Question: 'structure(list(Date_Time = structure(c(235L, 235L, 235L, 235L, 252L, 252L, 252L, 252L, 253L, 253L), .Label = c("1/1/2019 0:10", "1/1/2019 0:25", "1/1/2019 0:40", "1/1/2019 0:55", "1/1/2019 1:10", "1/1/2019 1:25", "1/1/2019 1:40", "1/1/2019 1:55", "1/1/2019 10:10", "1/1/2019 10:25", "1/1/2019 10:40", "1/1/2019 10:55", "1/1/2019 11:10", "1/1/2019 11:25", "1/1/2019 11:40", "1/1/2019 11:55", "1/1/2019 12:10", "1/1/2019 12:25", "1/1/2019 12:40", "1/1/2019 12:55", "1/1/2019 13:10", "1/1/2019 13:25", "1/1/2019 13:40", "1/1/2019 13:55", "1/1/2019 14:10", "1/1/2019 14:25", "1/1/2019 14:40", "1/1/2019 14:55", "1/1/2019 15:10", "1/1/2019 15:25", "1/1/2019 15:40", "1/1/2019 15:55", "1/1/2019 16:10", "1/1/2019 16:25", "1/1/2019 16:40", "1/1/2019 16:55", "1/1/2019 17:10", "1/1/2019 17:25", "1/1/2019 17:40", "1/1/2019 17:55", "1/1/2019 18:10", "1/1/2019 18:25", "1/1/2019 18:40", "1/1/2019 18:55", "1/1/2019 19:10", "1/1/2019 19:25", "1/1/2019 19:40", "1/1/2019 19:55", "1/1/2019 2:10", "1/1/2019 2:25", "1/1/2019 2:40", "1/1/2019 2:55", "1/1/2019 20:10", "1/1/2019 20:25", "1/1/2019 20:40", "1/1/2019 20:55", "1/1/2019 21:10", "1/1/2019 21:25", "1/1/2019 21:40", "1/1/2019 21:55", "1/1/2019 22:10", "1/1/2019 22:25", "1/1/2019 22:40", "1/1/2019 22:55", "1/1/2019 23:10", "1/1/2019 23:25", "1/1/2019 23:40", "1/1/2019 23:55", "1/1/2019 3:10", "1/1/2019 3:25", "1/1/2019 3:40", "1/1/2019 3:55", "1/1/2019 4:10", "1/1/2019 4:25", "1/1/2019 4:40", "1/1/2019 4:55", "1/1/2019 5:10", "1/1/2019 5:25", "1/1/2019 5:40", "1/1/2019 5:55", "1/1/2019 6:10", "1/1/2019 6:25", "1/1/2019 6:40", "1/1/2019 6:55", "1/1/2019 7:10", "1/1/2019 7:25", "1/1/2019 7:40", "1/1/2019 7:55", "1/1/2019 8:10", "1/1/2019 8:25", "1/1/2019 8:40", "1/1/2019 8:55", "1/1/2019 9:10", "1/1/2019 9:25", "1/1/2019 9:40", "1/1/2019 9:55", "1/2/2019 0:10", "1/2/2019 0:25", "1/2/2019 0:40", "1/2/2019 0:55", "1/2/2019 1:10", "1/2/2019 1:25", "1/2/2019 1:40", "1/2/2019 1:55", "1/2/2019 10:10", "1/2/2019 10:25", "1/2/2019 10:40", "1/2/2019 10:55", "1/2/2019 11:10", "1/2/2019 11:25", "1/2/2019 11:40", "1/2/2019 11:41", "1/2/2019 11:55", "1/2/2019 12:10", "1/2/2019 12:25", "1/2/2019 12:40", "1/2/2019 12:55", "1/2/2019 13:10", "1/2/2019 13:25", "1/2/2019 13:40", "1/2/2019 13:55", "1/2/2019 14:10", "1/2/2019 14:25", "1/2/2019 14:40", "1/2/2019 14:55", "1/2/2019 15:10", "1/2/2019 15:25", "1/2/2019 15:40", "1/2/2019 15:55", "1/2/2019 16:10", "1/2/2019 16:25", "1/2/2019 16:40", "1/2/2019 16:55", "1/2/2019 17:10", "1/2/2019 17:25", "1/2/2019 17:40", "1/2/2019 17:55", "1/2/2019 18:10", "1/2/2019 18:25", "1/2/2019 18:40", "1/2/2019 18:55", "1/2/2019 19:10", "1/2/2019 19:25", "1/2/2019 19:40", "1/2/2019 19:55", "1/2/2019 2:10", "1/2/2019 2:25", "1/2/2019 2:40", "1/2/2019 2:55", "1/2/2019 20:10", "1/2/2019 20:25", "1/2/2019 20:40", "1/2/2019 20:55", "1/2/2019 21:10", "1/2/2019 21:25", "1/2/2019 21:40", "1/2/2019 21:55", "1/2/2019 22:10", "1/2/2019 22:25", "1/2/2019 22:40", "1/2/2019 22:55", "1/2/2019 23:10", "1/2/2019 23:25", "1/2/2019 23:40", "1/2/2019 23:55", "1/2/2019 3:10", "1/2/2019 3:25", "1/2/2019 3:40", "1/2/2019 3:55", "1/2/2019 4:10", "1/2/2019 4:25", "1/2/2019 4:40", "1/2/2019 4:55", "1/2/2019 5:10", "1/2/2019 5:25", "1/2/2019 5:40", "1/2/2019 5:55", "1/2/2019 6:10", "1/2/2019 6:25", "1/2/2019 6:40", "1/2/2019 6:55", "1/2/2019 7:10", "1/2/2019 7:25", "1/2/2019 7:40", "1/2/2019 7:55", "1/2/2019 8:10", "1/2/2019 8:25", "1/2/2019 8:40", "1/2/2019 8:55", "1/2/2019 9:10", "1/2/2019 9:25", "1/2/2019 9:26", "1/2/2019 9:40", "1/2/2019 9:55", "12/27/2018 10:10", "12/27/2018 10:25", "12/27/2018 10:40", "12/27/2018 10:55", "12/27/2018 11:10", "12/27/2018 11:25", "12/27/2018 11:40", "12/27/2018 11:55", "12/27/2018 12:10", "12/27/2018 12:25", "12/27/2018 12:40", "12/27/2018 12:55", "12/27/2018 13:10", "12/27/2018 13:25", "12/27/2018 13:40", "12/27/2018 13:55", "12/27/2018 14:10", "12/27/2018 14:25", "12/27/2018 14:40", "12/27/2018 14:55", "12/27/2018 15:10", "12/27/2018 15:25", "12/27/2018 15:40", "12/27/2018 15:55", "12/27/2018 16:10", "12/27/2018 16:25", "12/27/2018 16:40", "12/27/2018 16:55", "12/27/2018 17:10", "12/27/2018 17:25", "12/27/2018 17:40", "12/27/2018 17:55", "12/27/2018 18:10", "12/27/2018 18:25", "12/27/2018 18:40", "12/27/2018 18:55", "12/27/2018 19:10", "12/27/2018 19:25", "12/27/2018 19:40", "12/27/2018 19:55", "12/27/2018 2:55", "12/27/2018 20:10", "12/27/2018 20:25", "12/27/2018 20:40", "12/27/2018 20:55", "12/27/2018 21:10", "12/27/2018 21:25", "12/27/2018 21:40", "12/27/2018 21:55", "12/27/2018 22:10", "12/27/2018 22:25", "12/27/2018 22:40", "12/27/2018 22:55", "12/27/2018 23:10", "12/27/2018 23:25", "12/27/2018 23:40", "12/27/2018 23:55", "12/27/2018 3:10", "12/27/2018 3:25", "12/27/2018 3:40", "12/27/2018 3:55", "12/27/2018 4:10", "12/27/2018 4:25", "12/27/2018 4:40", "12/27/2018 4:55", "12/27/2018 5:10", "12/27/2018 5:25", "12/27/2018 5:40", "12/27/2018 5:55", "12/27/2018 6:10", "12/27/2018 6:25", "12/27/2018 6:40", "12/27/2018 6:55", "12/27/2018 7:10", "12/27/2018 7:25", "12/27/2018 7:40", "12/27/2018 7:55", "12/27/2018 8:10", "12/27/2018 8:25", "12/27/2018 8:40", "12/27/2018 8:55", "12/27/2018 9:10", "12/27/2018 9:25", "12/27/2018 9:40", "12/27/2018 9:55", "12/28/2018 0:10", "12/28/2018 0:25", "12/28/2018 0:40", "12/28/2018 0:55", "12/28/2018 1:10", "12/28/2018 1:25", "12/28/2018 1:40", "12/28/2018 1:55", "12/28/2018 10:10", "12/28/2018 10:25", "12/28/2018 10:40", "12/28/2018 10:55", "12/28/2018 11:10", "12/28/2018 11:25", "12/28/2018 11:40", "12/28/2018 11:55", "12/28/2018 12:10", "12/28/2018 12:25", "12/28/2018 12:40", "12/28/2018 12:55", "12/28/2018 13:10", "12/28/2018 13:25", "12/28/2018 13:40", "12/28/2018 13:55", "12/28/2018 14:10", "12/28/2018 14:25", "12/28/2018 14:40", "12/28/2018 14:55", "12/28/2018 15:10", "12/28/2018 15:25", "12/28/2018 15:40", "12/28/2018 15:55", "12/28/2018 16:10", "12/28/2018 16:25", "12/28/2018 16:40", "12/28/2018 16:55", "12/28/2018 17:10", "12/28/2018 17:25", "12/28/2018 17:40", "12/28/2018 17:55", "12/28/2018 18:10", "12/28/2018 18:25", "12/28/2018 18:40", "12/28/2018 18:55", "12/28/2018 19:10", "12/28/2018 19:25", "12/28/2018 19:40", "12/28/2018 19:55", "12/28/2018 2:10", "12/28/2018 2:25", "12/28/2018 2:40", "12/28/2018 2:55", "12/28/2018 20:10", "12/28/2018 20:25", "12/28/2018 20:40", "12/28/2018 20:55", "12/28/2018 21:10", "12/28/2018 21:25", "12/28/2018 21:40", "12/28/2018 21:55", "12/28/2018 22:10", "12/28/2018 22:25", "12/28/2018 22:40", "12/28/2018 22:55", "12/28/2018 23:10", "12/28/2018 23:25", "12/28/2018 23:40", "12/28/2018 23:55", "12/28/2018 3:10", "12/28/2018 3:25", "12/28/2018 3:40", "12/28/2018 3:55", "12/28/2018 4:10", "12/28/2018 4:11", "12/28/2018 4:25", "12/28/2018 4:40", "12/28/2018 4:55", "12/28/2018 5:10", "12/28/2018 5:25", "12/28/2018 5:40", "12/28/2018 5:55", "12/28/2018 6:10", "12/28/2018 6:25", "12/28/2018 6:40", "12/28/2018 6:55", "12/28/2018 7:10", "12/28/2018 7:25", "12/28/2018 7:40", "12/28/2018 7:55", "12/28/2018 8:10", "12/28/2018 8:25", "12/28/2018 8:40", "12/28/2018 8:55", "12/28/2018 9:10", "12/28/2018 9:25", "12/28/2018 9:40", "12/28/2018 9:55", "12/29/2018 0:10", "12/29/2018 0:25", "12/29/2018 0:40", "12/29/2018 0:55", "12/29/2018 1:10", "12/29/2018 1:25", "12/29/2018 1:40", "12/29/2018 1:55", "12/29/2018 10:10", "12/29/2018 10:25", "12/29/2018 10:40", "12/29/2018 10:55", "12/29/2018 11:10", "12/29/2018 11:25", "12/29/2018 11:40", "12/29/2018 11:55", "12/29/2018 12:10", "12/29/2018 12:25", "12/29/2018 12:40", "12/29/2018 12:55", "12/29/2018 13:10", "12/29/2018 13:25", "12/29/2018 13:40", "12/29/2018 13:55", "12/29/2018 14:10", "12/29/2018 14:25", "12/29/2018 14:40", "12/29/2018 14:55", "12/29/2018 15:10", "12/29/2018 15:25", "12/29/2018 15:40", "12/29/2018 15:55", "12/29/2018 16:10", "12/29/2018 16:25", "12/29/2018 16:40", "12/29/2018 16:55", "12/29/2018 17:10", "12/29/2018 17:25", "12/29/2018 17:40", "12/29/2018 17:55", "12/29/2018 18:10", "12/29/2018 18:25", "12/29/2018 18:40", "12/29/2018 18:55", "12/29/2018 19:10", "12/29/2018 19:25", "12/29/2018 19:40", "12/29/2018 19:55", "12/29/2018 2:10", "12/29/2018 2:25", "12/29/2018 2:40", "12/29/2018 2:55", "12/29/2018 20:10", "12/29/2018 20:25", "12/29/2018 20:40", "12/29/2018 20:55", "12/29/2018 21:10", "12/29/2018 21:25", "12/29/2018 21:40", "12/29/2018 21:55", "12/29/2018 22:10", "12/29/2018 22:25", "12/29/2018 22:40", "12/29/2018 22:55", "12/29/2018 23:10", "12/29/2018 23:25", "12/29/2018 23:40", "12/29/2018 23:55", "12/29/2018 3:10", "12/29/2018 3:25", "12/29/2018 3:40", "12/29/2018 3:55", "12/29/2018 4:10", "12/29/2018 4:25", "12/29/2018 4:40", "12/29/2018 4:55", "12/29/2018 5:10", "12/29/2018 5:25", "12/29/2018 5:40", "12/29/2018 5:55", "12/29/2018 6:10", "12/29/2018 6:25", "12/29/2018 6:40", "12/29/2018 6:55", "12/29/2018 7:10", "12/29/2018 7:25", "12/29/2018 7:40", "12/29/2018 7:55", "12/29/2018 8:10", "12/29/2018 8:25", "12/29/2018 8:40", "12/29/2018 8:55", "12/29/2018 9:10", "12/29/2018 9:25", "12/29/2018 9:40", "12/29/2018 9:55", "12/30/2018 0:10", "12/30/2018 0:25", "12/30/2018 0:40", "12/30/2018 0:55", "12/30/2018 1:10", "12/30/2018 1:25", "12/30/2018 1:40", "12/30/2018 1:55", "12/30/2018 10:10", "12/30/2018 10:25", "12/30/2018 10:40", "12/30/2018 10:55", "12/30/2018 11:10", "12/30/2018 11:25", "12/30/2018 11:40", "12/30/2018 11:55", "12/30/2018 12:10", "12/30/2018 12:25", "12/30/2018 12:40", "12/30/2018 12:55", "12/30/2018 13:10", "12/30/2018 13:25", "12/30/2018 13:40", "12/30/2018 13:55", "12/30/2018 14:10", "12/30/2018 14:25", "12/30/2018 14:40", "12/30/2018 14:55", "12/30/2018 15:10", "12/30/2018 15:25", "12/30/2018 15:40", "12/30/2018 15:55", "12/30/2018 16:10", "12/30/2018 16:25", "12/30/2018 16:40", "12/30/2018 16:55", "12/30/2018 17:10", "12/30/2018 17:25", "12/30/2018 17:40", "12/30/2018 17:55", "12/30/2018 18:10", "12/30/2018 18:25", "12/30/2018 18:40", "12/30/2018 18:55", "12/30/2018 19:10", "12/30/2018 19:25", "12/30/2018 19:40", "12/30/2018 19:55", "12/30/2018 2:10", "12/30/2018 2:25", "12/30/2018 2:40", "12/30/2018 2:55", "12/30/2018 20:10", "12/30/2018 20:25", "12/30/2018 20:40", "12/30/2018 20:55", "12/30/2018 21:10", "12/30/2018 21:25", "12/30/2018 21:40", "12/30/2018 21:55", "12/30/2018 22:10", "12/30/2018 22:25", "12/30/2018 22:40", "12/30/2018 22:55", "12/30/2018 23:10", "12/30/2018 23:25", "12/30/2018 23:40", "12/30/2018 23:55", "12/30/2018 3:10", "12/30/2018 3:25", "12/30/2018 3:40", "12/30/2018 3:55", "12/30/2018 4:10", "12/30/2018 4:25", "12/30/2018 4:40", "12/30/2018 4:55", "12/30/2018 5:10", "12/30/2018 5:25", "12/30/2018 5:40", "12/30/2018 5:55", "12/30/2018 6:10", "12/30/2018 6:25", "12/30/2018 6:40", "12/30/2018 6:55", "12/30/2018 7:10", "12/30/2018 7:25", "12/30/2018 7:40", "12/30/2018 7:55", "12/30/2018 8:10", "12/30/2018 8:25", "12/30/2018 8:40", "12/30/2018 8:55", "12/30/2018 9:10", "12/30/2018 9:25", "12/30/2018 9:40", "12/30/2018 9:55", "12/31/2018 0:10", "12/31/2018 0:25", "12/31/2018 0:40", "12/31/2018 0:55", "12/31/2018 1:10", "12/31/2018 1:25", "12/31/2018 1:40", "12/31/2018 1:55", "12/31/2018 10:10", "12/31/2018 10:25", "12/31/2018 10:40", "12/31/2018 10:55", "12/31/2018 11:10", "12/31/2018 11:25", "12/31/2018 11:40", "12/31/2018 11:55", "12/31/2018 12:10", "12/31/2018 12:25", "12/31/2018 12:40", "12/31/2018 12:55", "12/31/2018 13:10", "12/31/2018 13:25", "12/31/2018 13:40", "12/31/2018 13:55", "12/31/2018 14:10", "12/31/2018 14:25", "12/31/2018 14:40", "12/31/2018 14:55", "12/31/2018 15:10", "12/31/2018 15:25", "12/31/2018 15:40", "12/31/2018 15:55", "12/31/2018 16:10", "12/31/2018 16:25", "12/31/2018 16:40", "12/31/2018 16:55", "12/31/2018 17:10", "12/31/2018 17:25", "12/31/2018 17:40", "12/31/2018 17:55", "12/31/2018 18:10", "12/31/2018 18:25", "12/31/2018 18:40", "12/31/2018 18:55", "12/31/2018 19:10", "12/31/2018 19:25", "12/31/2018 19:40", "12/31/2018 19:55", "12/31/2018 2:10", "12/31/2018 2:25", "12/31/2018 2:40", "12/31/2018 2:55", "12/31/2018 20:10", "12/31/2018 20:25", "12/31/2018 20:40", "12/31/2018 20:55", "12/31/2018 21:10", "12/31/2018 21:25", "12/31/2018 21:40", "12/31/2018 21:55", "12/31/2018 22:10", "12/31/2018 22:25", "12/31/2018 22:40", "12/31/2018 22:55", "12/31/2018 23:10", "12/31/2018 23:25", "12/31/2018 23:40", "12/31/2018 23:55", "12/31/2018 3:10", "12/31/2018 3:25", "12/31/2018 3:40", "12/31/2018 3:55", "12/31/2018 4:10", "12/31/2018 4:25", "12/31/2018 4:40", "12/31/2018 4:55", "12/31/2018 5:10", "12/31/2018 5:25", "12/31/2018 5:40", "12/31/2018 5:55", "12/31/2018 6:10", "12/31/2018 6:25", "12/31/2018 6:40", "12/31/2018 6:55", "12/31/2018 7:10", "12/31/2018 7:25", "12/31/2018 7:40", "12/31/2018 7:55", "12/31/2018 8:10", "12/31/2018 8:25", "12/31/2018 8:40", "12/31/2018 8:55", "12/31/2018 9:10", "12/31/2018 9:25", "12/31/2018 9:40", "12/31/2018 9:55"), class = "Datetime"), Asset = structure(c(1L, 2L, 3L, 4L, 1L, 2L, 3L, 4L, 1L, 2L), .Label = c("AHU_01", "AHU_100", "AHU_101", "AHU_32"), class = "factor"), Sub_asset = c(NA, NA, NA, NA, NA, NA, NA, NA, NA, NA), Supply = c(0,68.1499, 62.1832, 0, 0, 68.1085, 62.1173, 0, 0, 68.212), Return_water = c(64.3895, 69.3196, 53.1641, 59.2634, 64.1041,69.2989, 53.1172, 59.2415, 64.0602, 69.4024), supply_constant_check = structure(c(2L,2L, 2L, 1L, 2L, 2L, 2L, 1L, 2L, 2L), .Label = c("Constant","Not Constant"), class = "factor"), return_water_constant_check = structure(c(1L,1L, 1L, 1L, 1L, 1L, 1L, 1L, 1L, 1L), .Label = "Not Constant", class = "factor")), row.names = c(NA,10L), class = "data.frame")'<URL>I have a dataframe as below which contains date_time column and certain asset and Sub_asset tags. I need to find identify the constant values under the column Supply and Return_water column. if values under these columns are constant for 6 rows then I want to mention it as constant by inserting a new column next to it. Also I want to check for the constants under Supply and Return_water column with grouping asset and Sub_asset column variables. Please suggest me a R code for this.

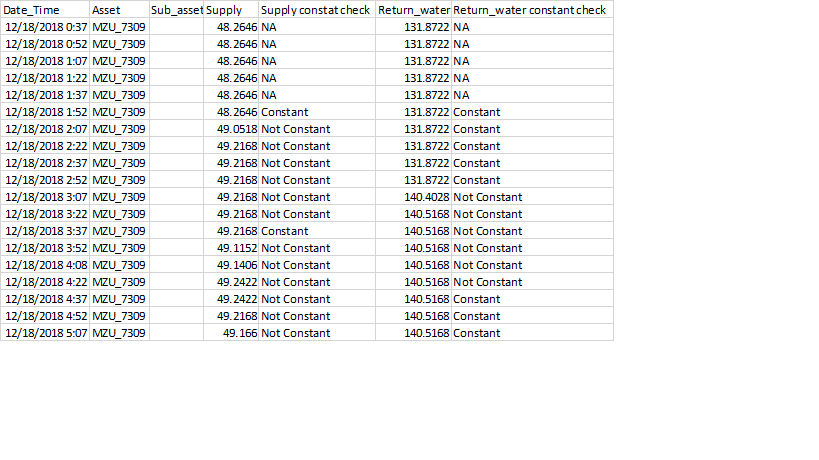
Answer: You can use 'sequence' with 'rle' to count how many repeat values there are. With 'dplyr':
'''
constant <- function(x, n = 6) {
sequence(rle(as.character(x))$lengths) >= n
}
df[is.na(df$Sub_asset),]$Sub_asset <- "NA"
df %>%
split(list(.$Asset, .$Sub_asset)) %>%
lapply(function(x) {
arrange(x, Date_Time) %>%
mutate(supply_constant_check = ifelse(constant(Supply), "Constant", "Not Constant"),
return_water_constant_check = ifelse(constant(Return_water), "Constant", "Not Constant"))
}) %>%
bind_rows()
# A tibble: 10 x 7
Date_Time Asset Sub_asset Supply Return_water supply_constant_check return_water_constant_che~
<int> <fct> <chr> <dbl> <dbl> <chr> <chr>
1 235 AHU_01 NA 0 64.4 Not Constant Not Constant
2 252 AHU_01 NA 0 64.1 Not Constant Not Constant
3 253 AHU_01 NA 0 64.1 Not Constant Not Constant
4 235 AHU_100 NA 68.1 69.3 Not Constant Not Constant
5 252 AHU_100 NA 68.1 69.3 Not Constant Not Constant
6 253 AHU_100 NA 68.2 69.4 Not Constant Not Constant
7 235 AHU_101 NA 62.2 53.2 Not Constant Not Constant
8 252 AHU_101 NA 62.1 53.1 Not Constant Not Constant
9 235 AHU_32 NA 0 59.3 Not Constant Not Constant
10 252 AHU_32 NA 0 59.2 Not Constant Not Constant
'''